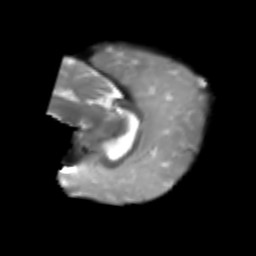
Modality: T2w
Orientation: sagittal
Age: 7
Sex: female
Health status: healthy